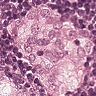
Metastatic tissue present: yes